Field crop: maize
Growth stage: 2
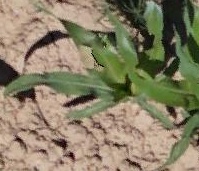
Species: maize